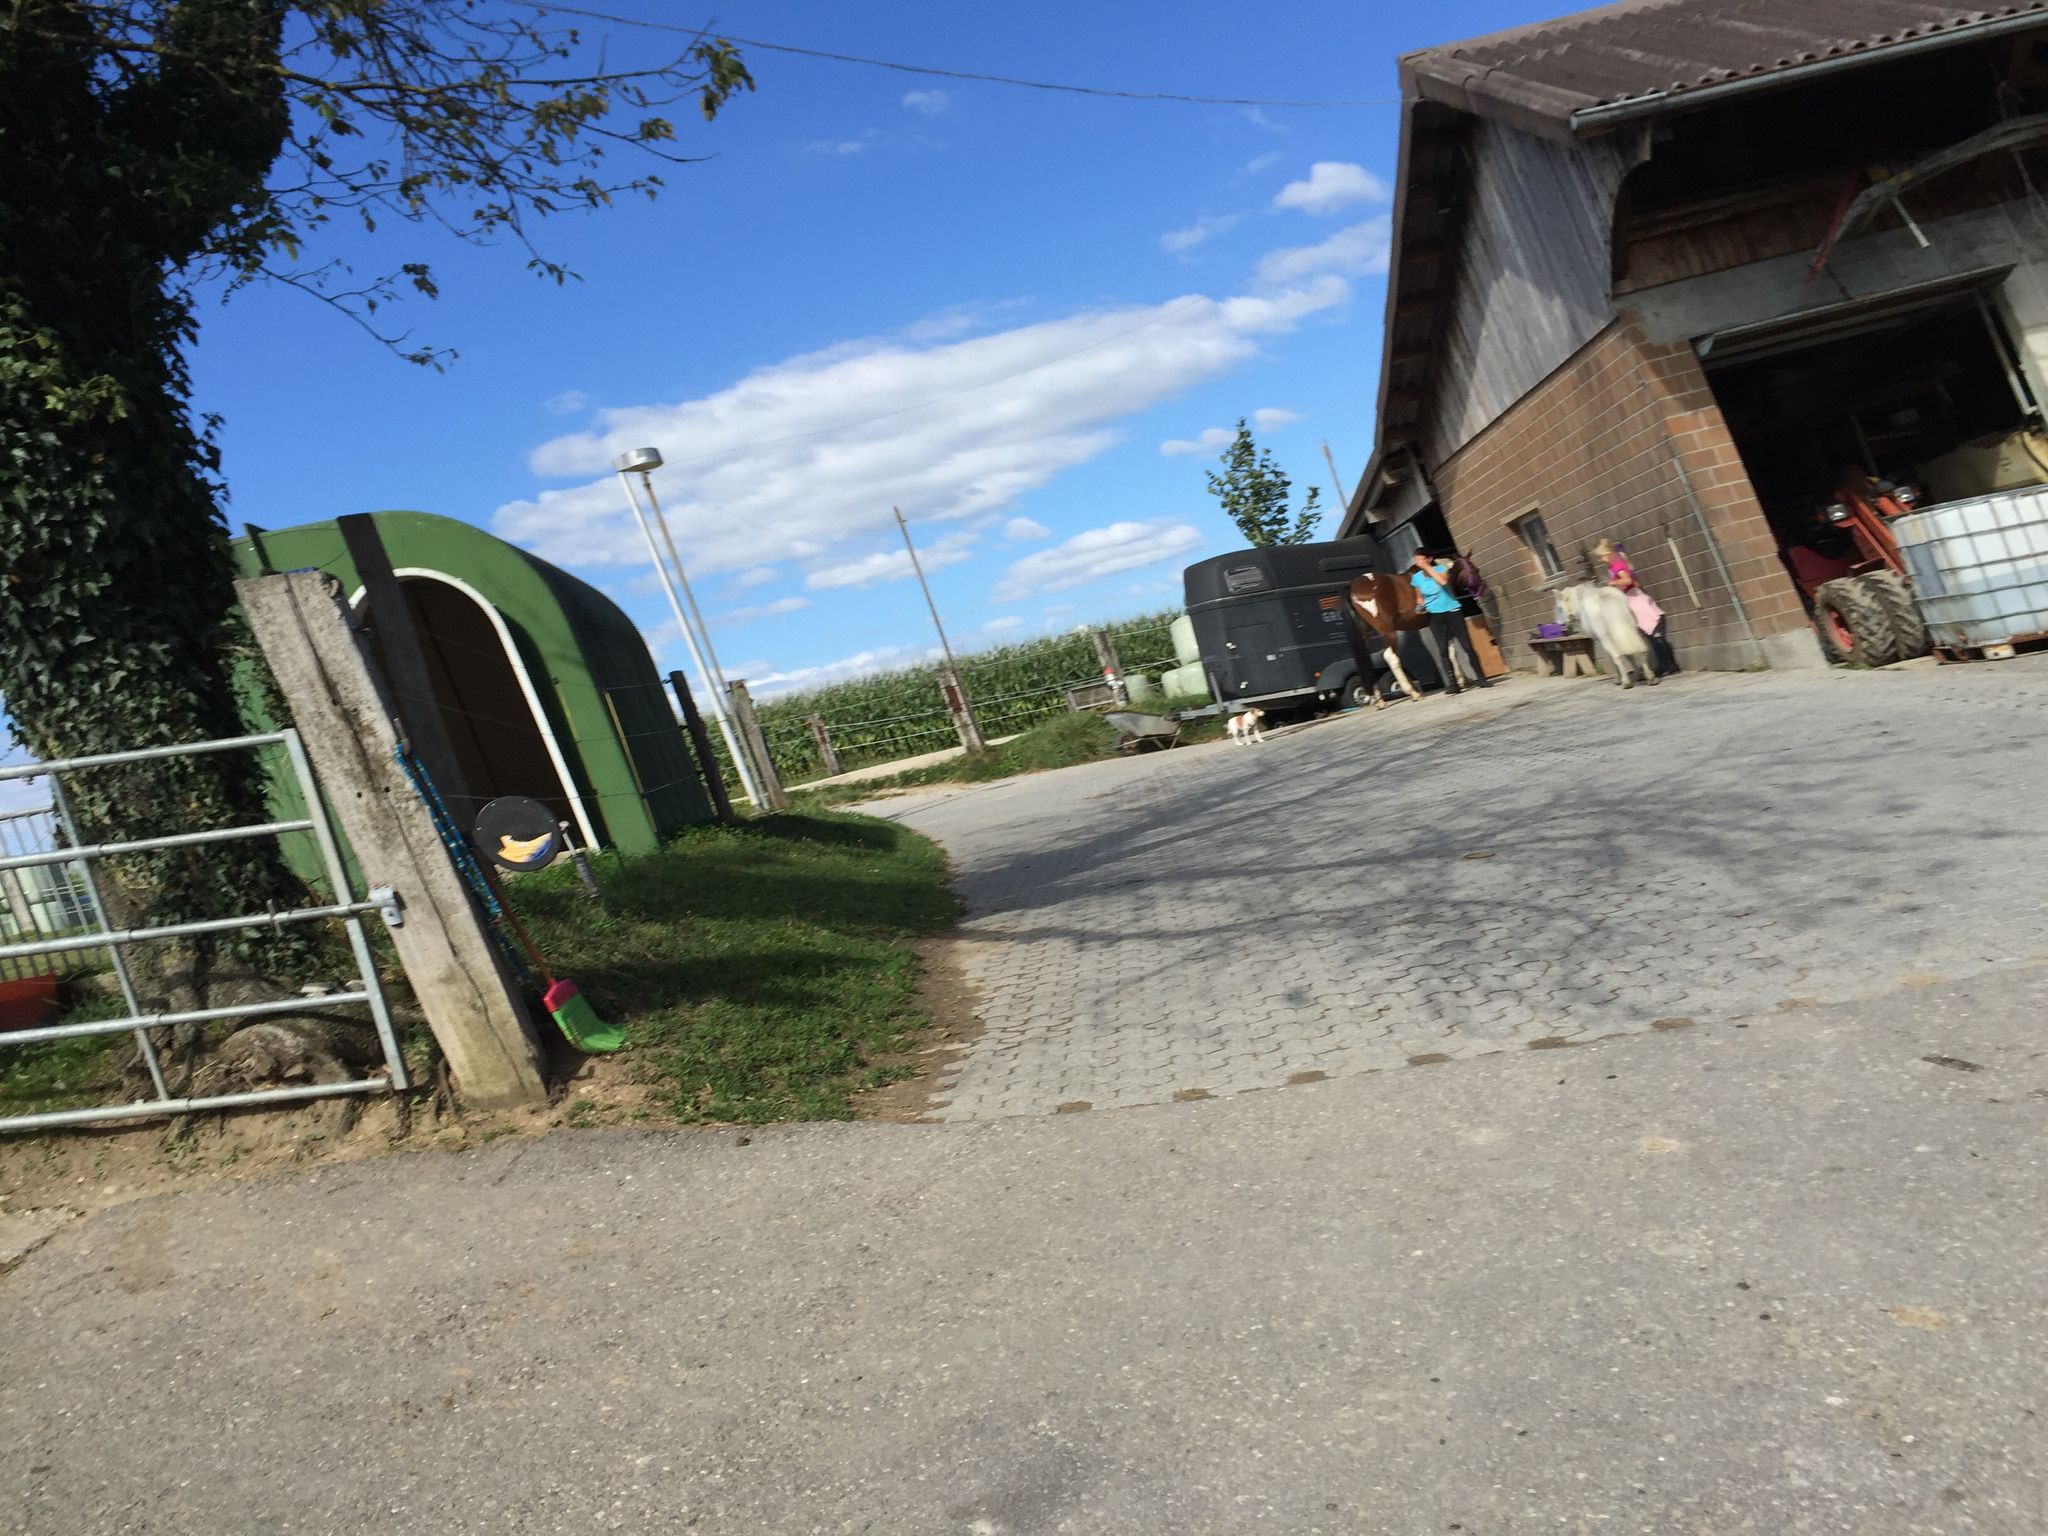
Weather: clear
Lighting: day
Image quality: good
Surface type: walking surface
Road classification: steps, service, path
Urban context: urban centre
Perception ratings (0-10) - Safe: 0.31, Lively: 3.71, Beautiful: 2.75, Boring: 2.28, Depressing: 5.59, Wealthy: 1.56